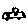
Label: car